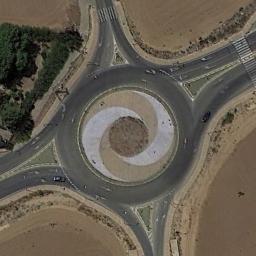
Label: roundabout